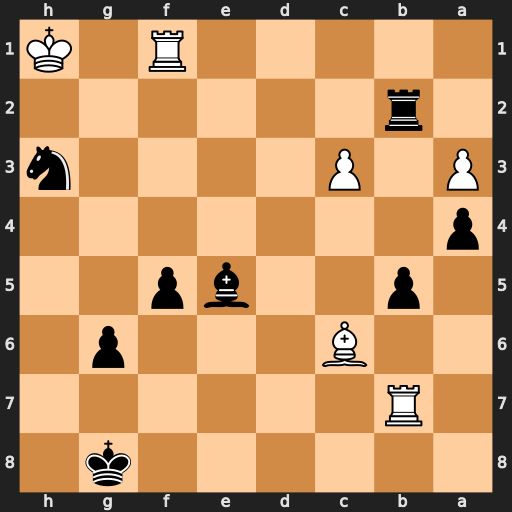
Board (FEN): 6k1/1R6/2B3p1/1p2bp2/p7/P1P4n/1r6/5R1K
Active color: b
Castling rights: -
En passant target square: -
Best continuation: Rh2#